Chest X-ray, PA view. Patient: 35 years old, sex M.
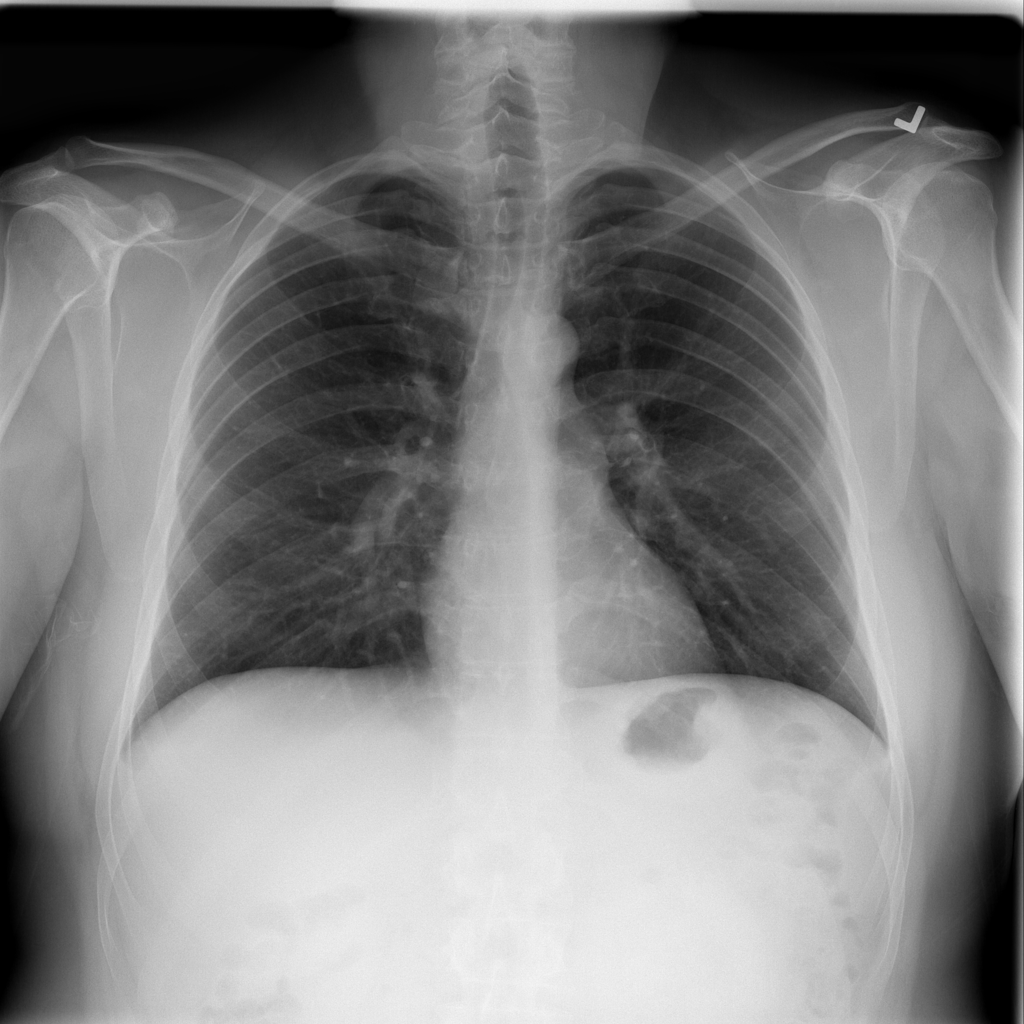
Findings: No Finding